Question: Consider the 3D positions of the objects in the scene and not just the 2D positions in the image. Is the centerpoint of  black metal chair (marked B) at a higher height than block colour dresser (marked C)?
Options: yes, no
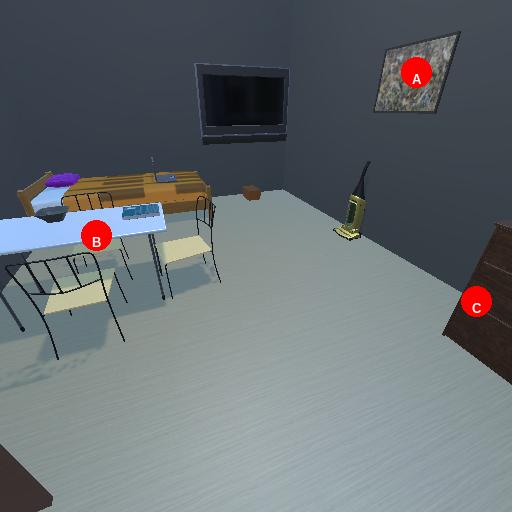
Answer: yes